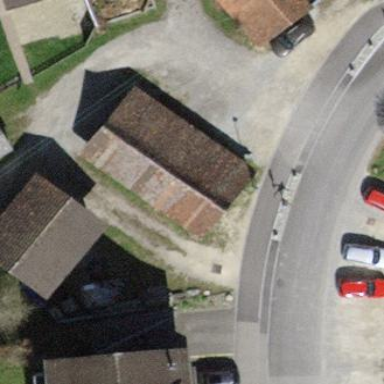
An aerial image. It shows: Shed.